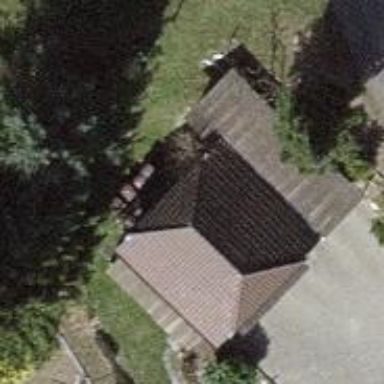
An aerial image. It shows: Garage building.